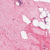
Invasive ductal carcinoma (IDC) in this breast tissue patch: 0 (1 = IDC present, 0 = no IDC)